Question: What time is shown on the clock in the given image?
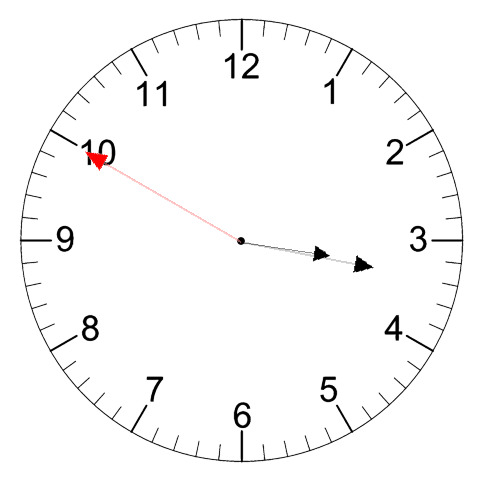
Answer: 03:16:50